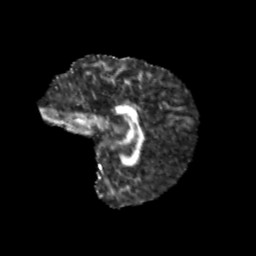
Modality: FA
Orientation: sagittal
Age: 9
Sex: male
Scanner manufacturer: siemens
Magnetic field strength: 3 T
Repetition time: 3.8 s
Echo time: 0.07 s